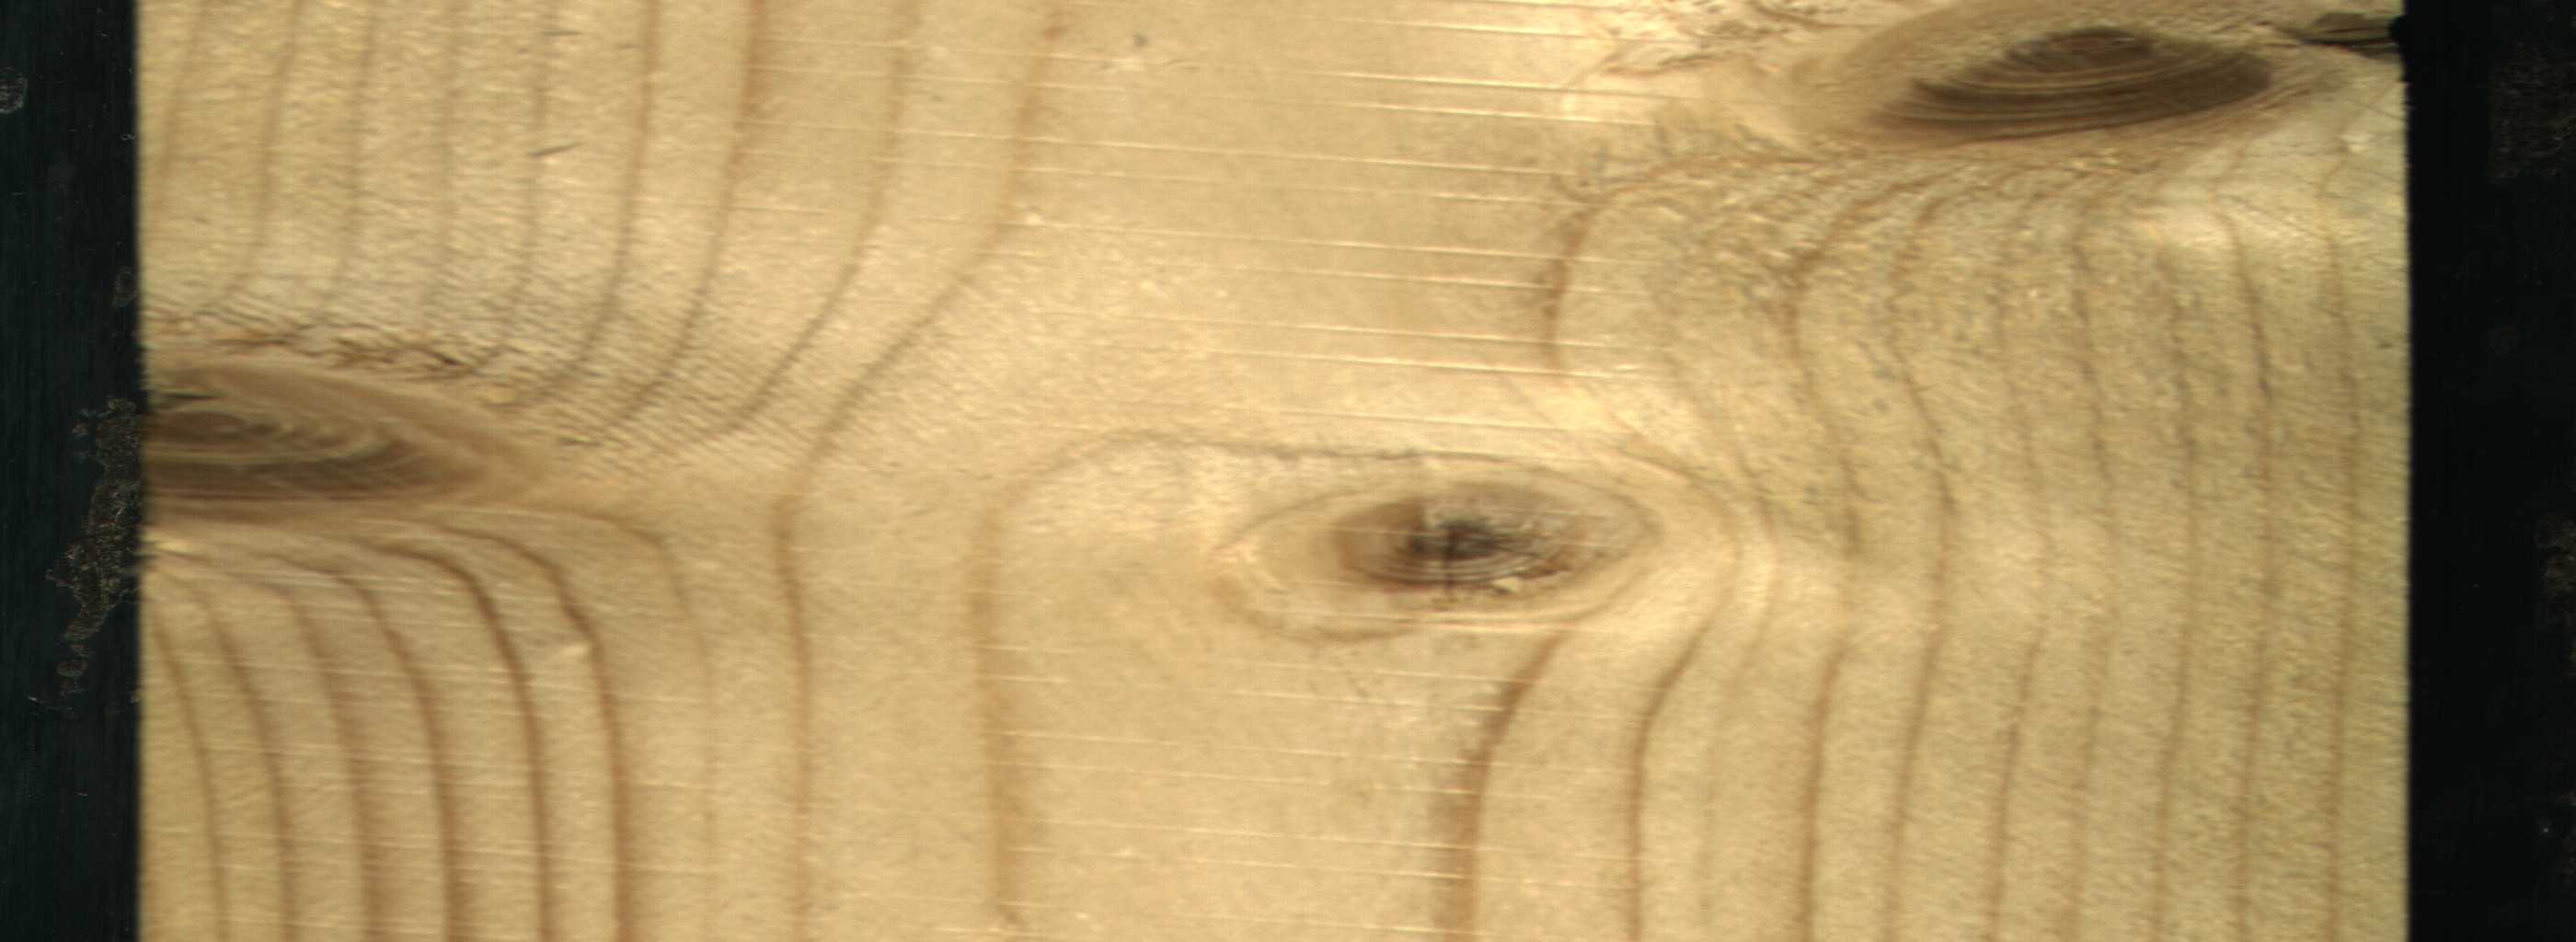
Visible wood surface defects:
Dead_Knot
Live_Knot
Live_Knot
Live_Knot